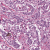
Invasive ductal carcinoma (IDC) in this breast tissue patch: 1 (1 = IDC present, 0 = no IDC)